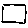
Label: square